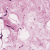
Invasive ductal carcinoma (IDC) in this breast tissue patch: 0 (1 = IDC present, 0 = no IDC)